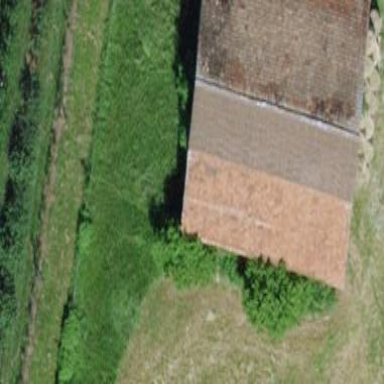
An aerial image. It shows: Farm auxiliary building.